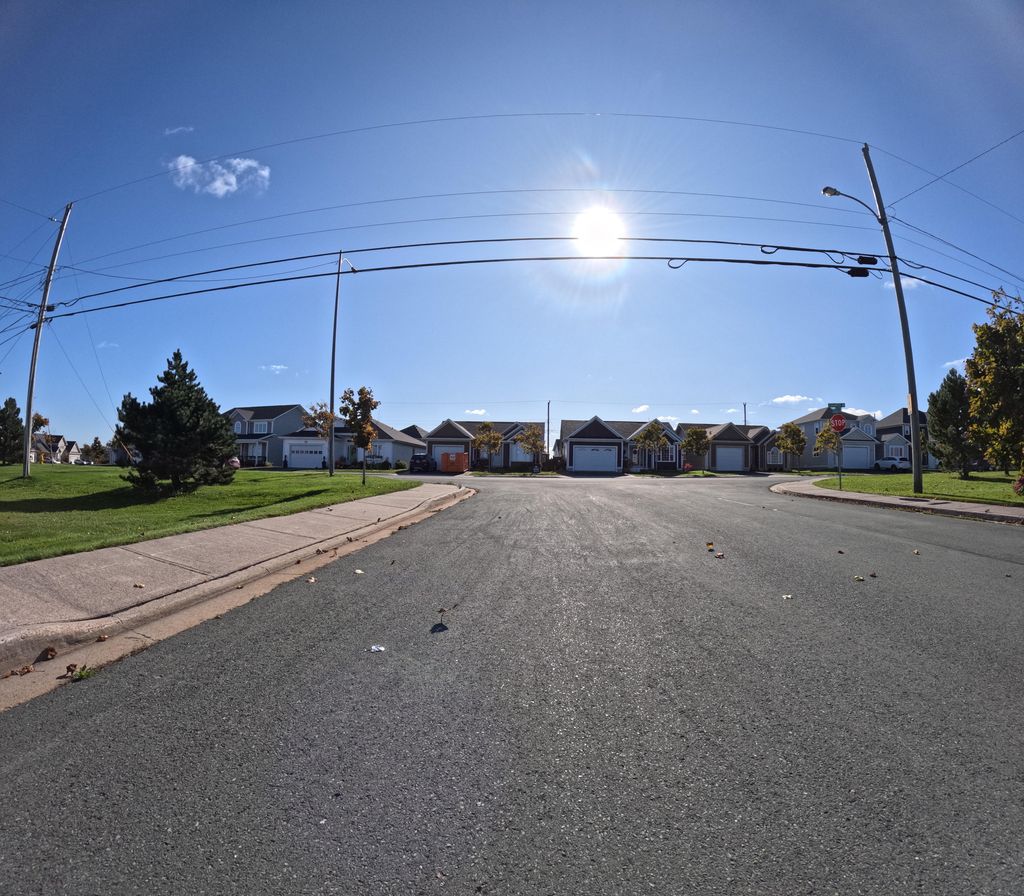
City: st_johns